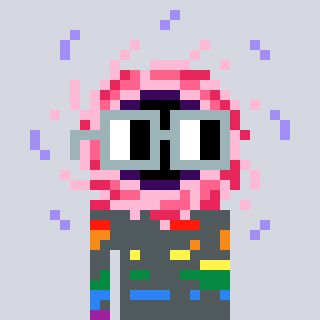
a pixel art character with square dark gray glasses, a blackhole-shaped head and a redpinkish-colored body on a cool background